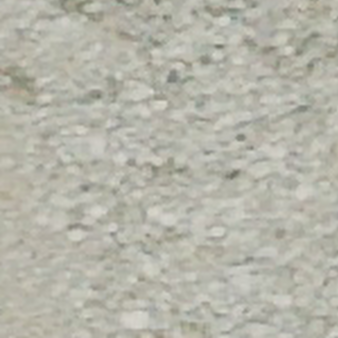
Label: other